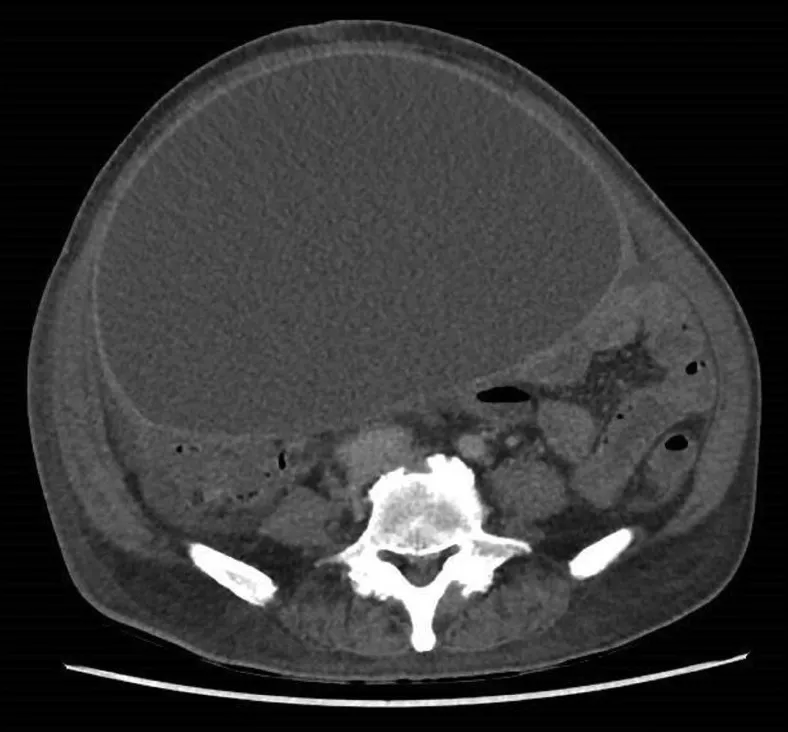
Contrast CT (axial view) showing large well-circumscribed homogenous hypoechoic cystic lesion with mass effect.
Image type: radiology (ct)